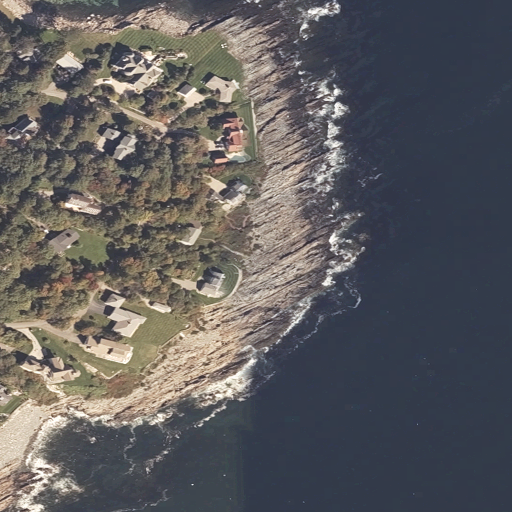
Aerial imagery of cliff(s) in Maine named York Cliffs containing open water, medium intensity development, low intensity development, shrub, high intensity development, evergreen forest, barren land, herbaceous wetlands, and open development